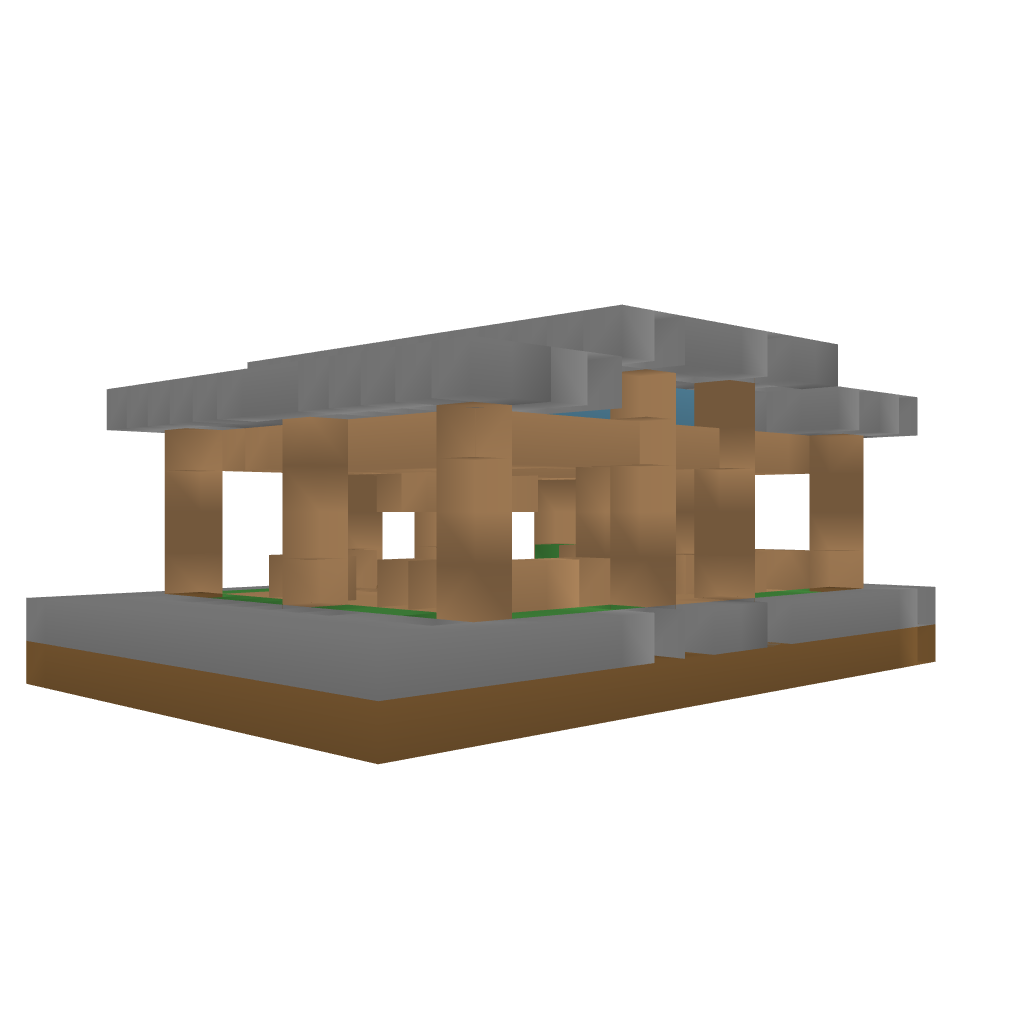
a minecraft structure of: minecraft medieval blacksmith bad low quality